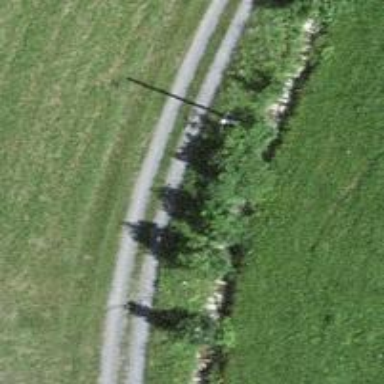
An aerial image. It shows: Track road with grade3 tracktype.